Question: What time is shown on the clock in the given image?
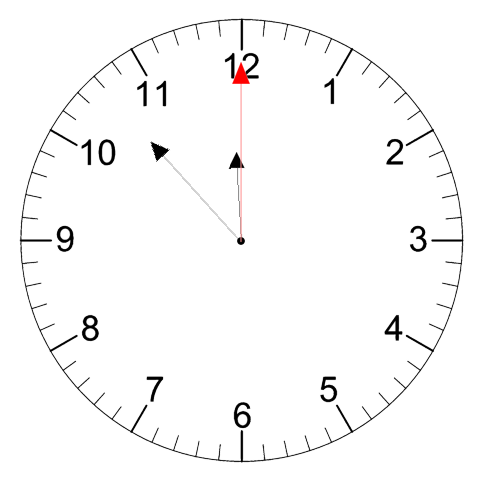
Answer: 11:53:00